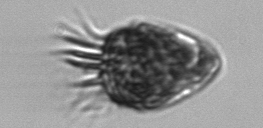
Label: Strombidium_morphotype2